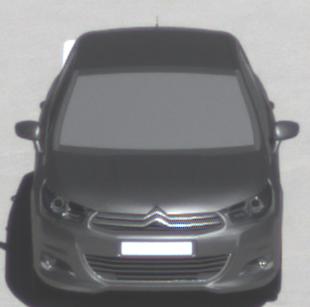
Make: Citroen
Model: C4 VTi 95
Detailed model: C4 (II)
Model produced from: 2012/08
Model produced until: 2013/06
Doors: 5
Color: gray
Road condition: dry road
Daytime: morning or afternoon
Contrast: high contrast